Interaction volume radius: 10 \u00c5
Interaction volume height: 10 \u00c5
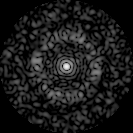
Disorder parameter: 0.8198